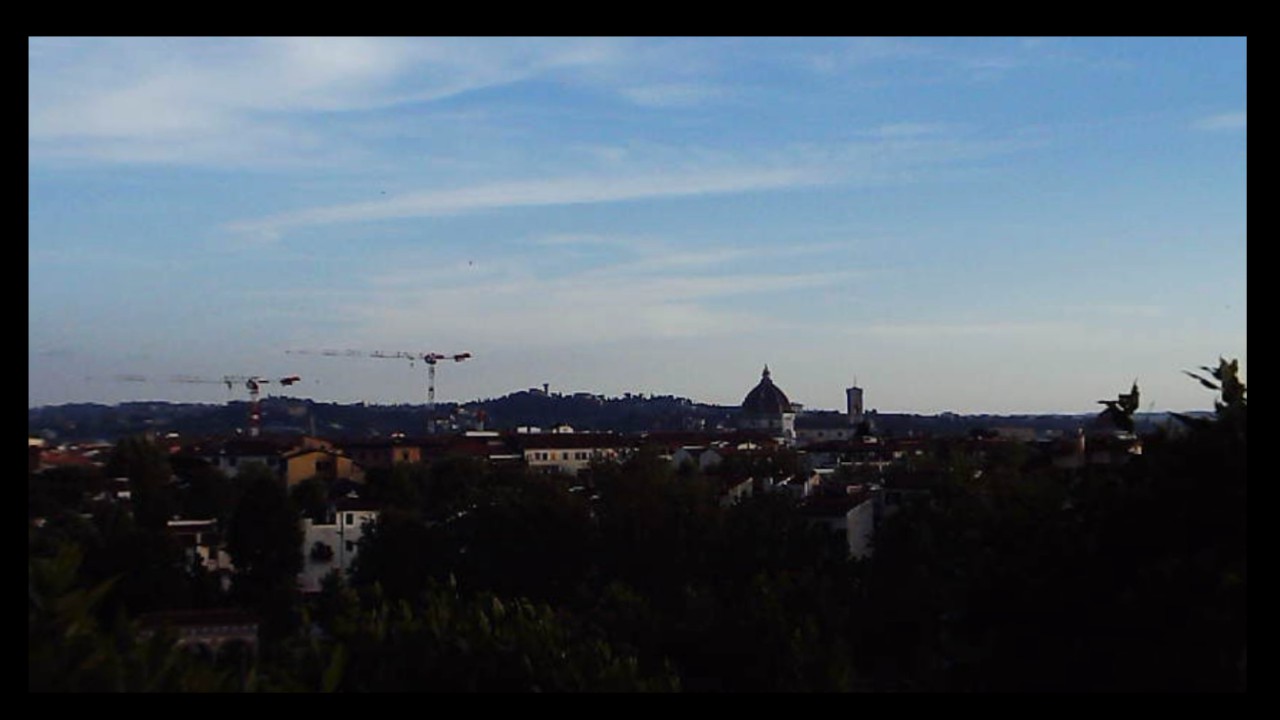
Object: Betafpv air75